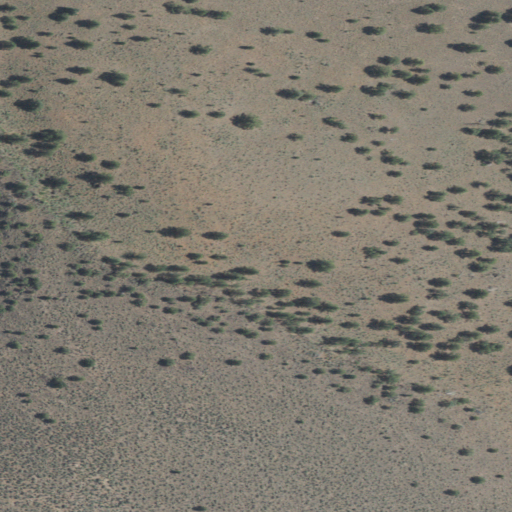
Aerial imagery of mountain in Oregon named Pilot Butte containing only shrub